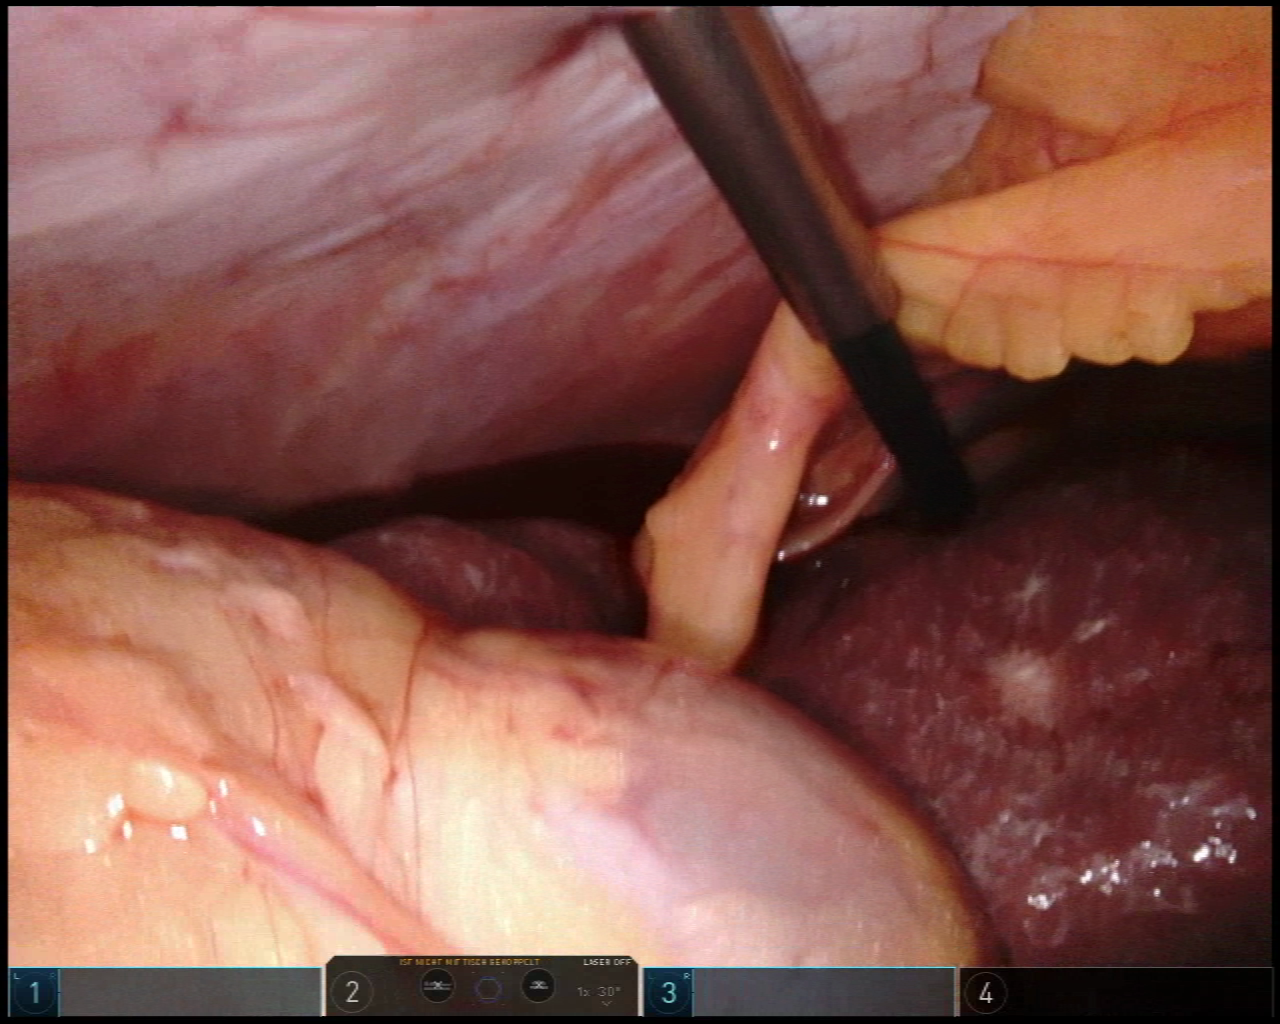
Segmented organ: liver
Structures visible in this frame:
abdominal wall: yes
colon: yes
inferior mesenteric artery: no
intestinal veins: no
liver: yes
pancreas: no
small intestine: no
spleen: no
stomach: no
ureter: no
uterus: no
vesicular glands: no